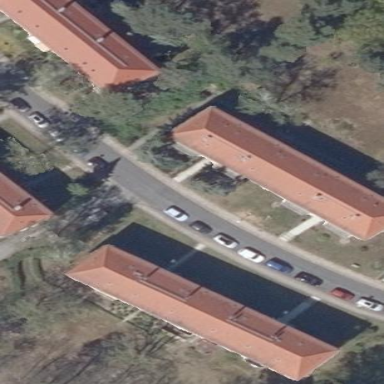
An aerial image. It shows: Hipped roof building with apartments. The roof is covered with red roof tiles.